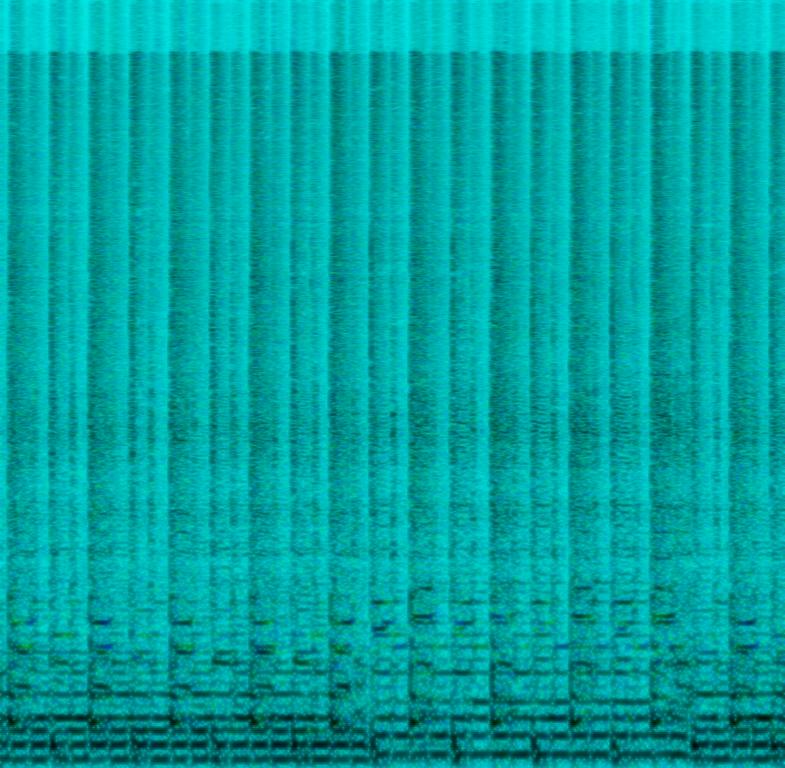
This is an instrumental rock and roll music piece. An overdriven electric guitar is playing the melody while a bass guitar is playing the background. There is a basic rock drum beat keeping the rhythmic structure. There is a groovy, easygoing atmosphere. This music could be played in the background at a rock bar or a sports venue.